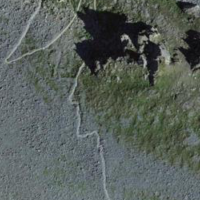
EUNIS habitat code: 31
Species observed at this site:
Sempervivum montanum